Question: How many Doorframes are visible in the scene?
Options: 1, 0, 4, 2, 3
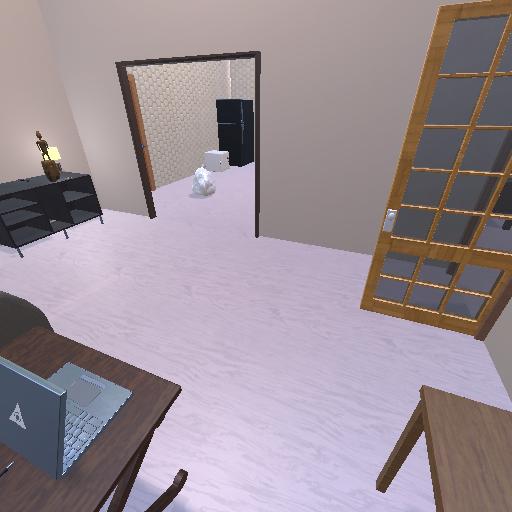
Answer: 1